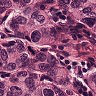
Metastatic tissue present: yes